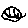
Label: smiley face